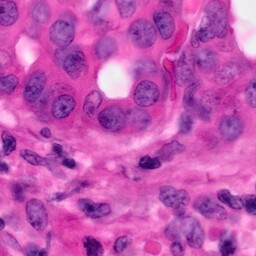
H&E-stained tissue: Pancreatic